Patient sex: M
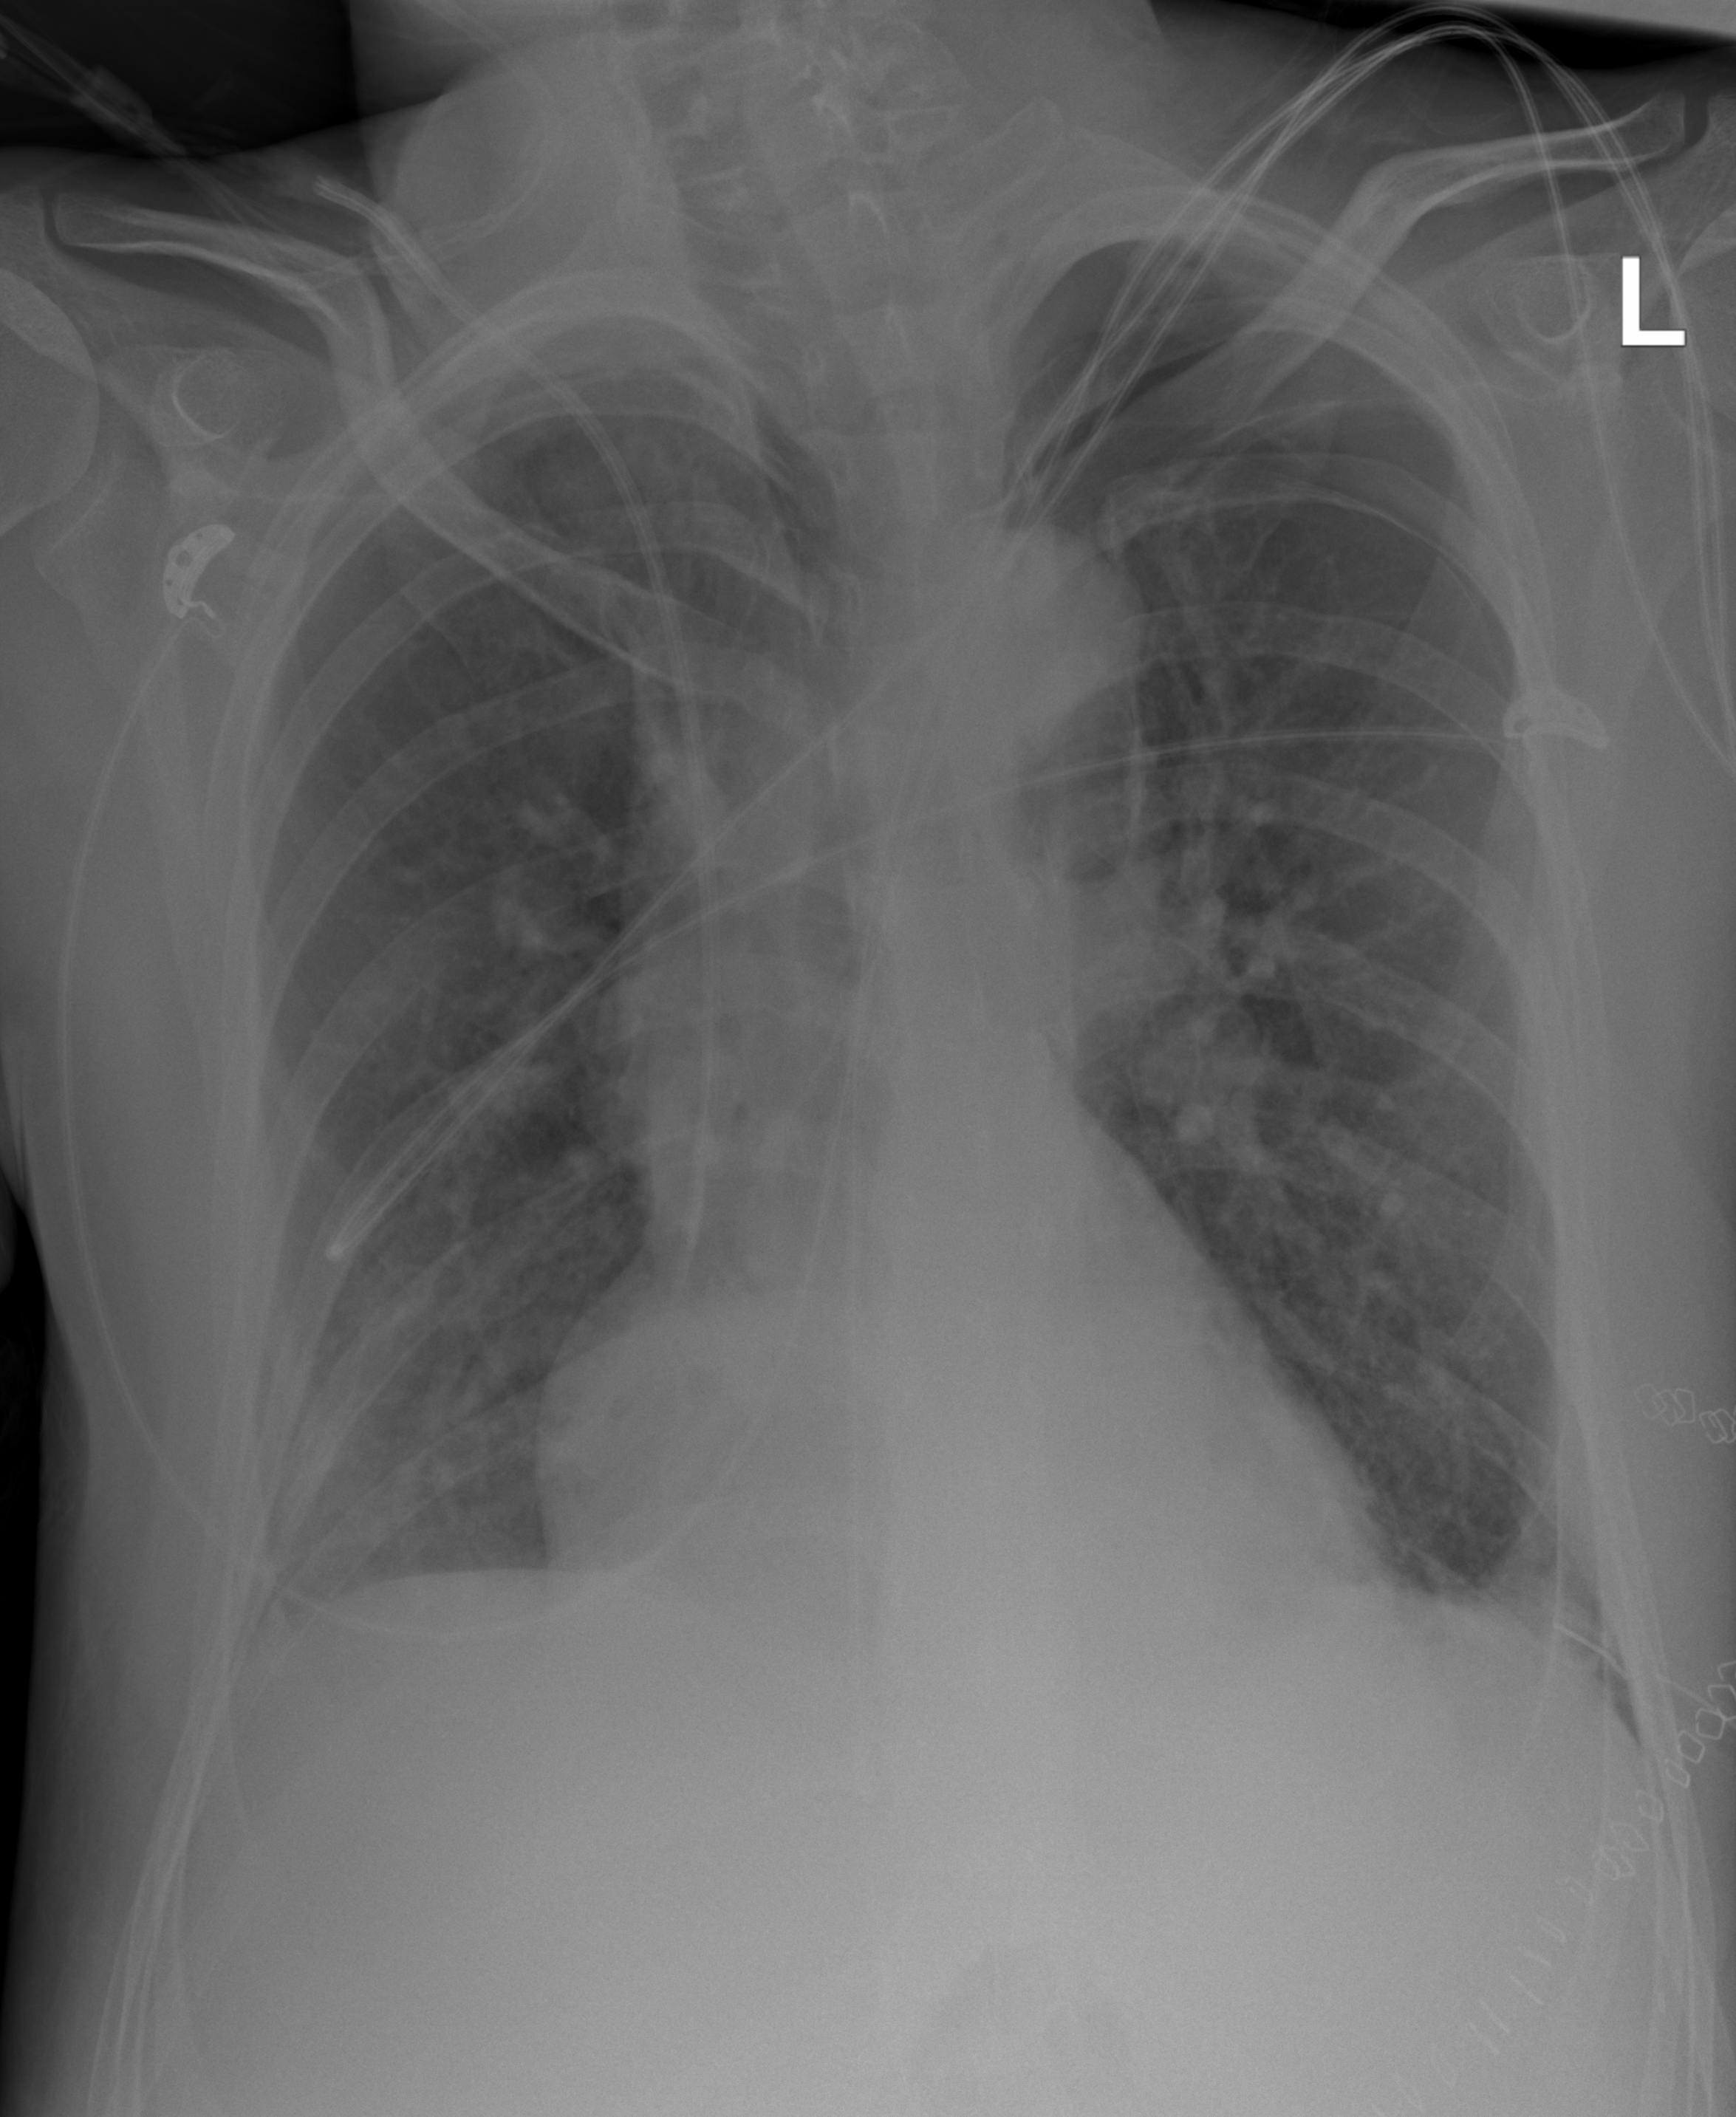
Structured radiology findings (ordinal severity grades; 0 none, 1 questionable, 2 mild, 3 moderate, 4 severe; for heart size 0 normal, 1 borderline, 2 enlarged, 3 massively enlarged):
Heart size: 0
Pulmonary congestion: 0
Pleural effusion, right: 1
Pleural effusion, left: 0
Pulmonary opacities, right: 2
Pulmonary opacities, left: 0
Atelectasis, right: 2
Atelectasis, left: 1